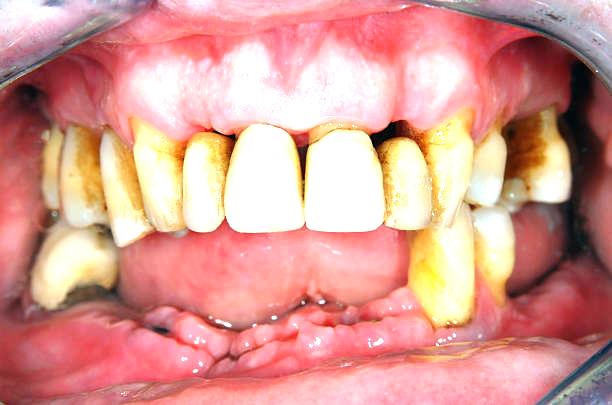
Condition: Calculus